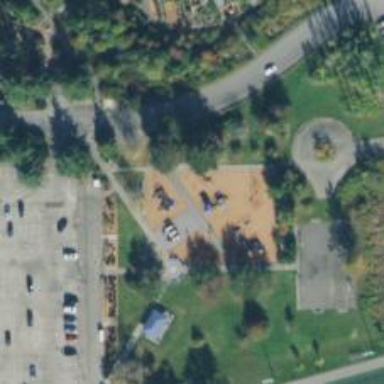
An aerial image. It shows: Playground with springy equipment.